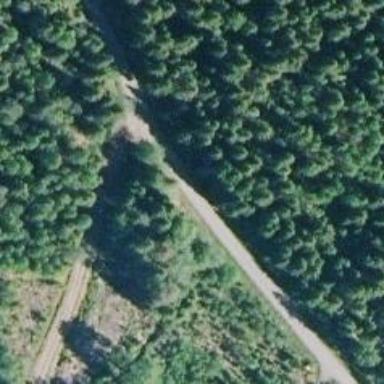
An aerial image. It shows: Unclassified road.